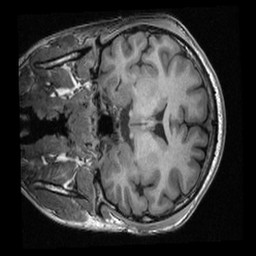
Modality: T1w
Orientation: coronal
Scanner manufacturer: ge
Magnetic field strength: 3 T
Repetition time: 0.007668 s
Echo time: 0.002936 s